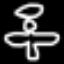
Label: angel